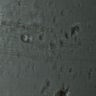
Metastatic tissue present: no